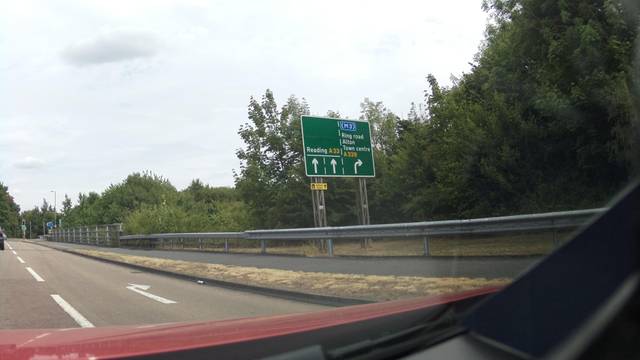
Region: United Kingdom
Coordinates: 51.277, -1.076